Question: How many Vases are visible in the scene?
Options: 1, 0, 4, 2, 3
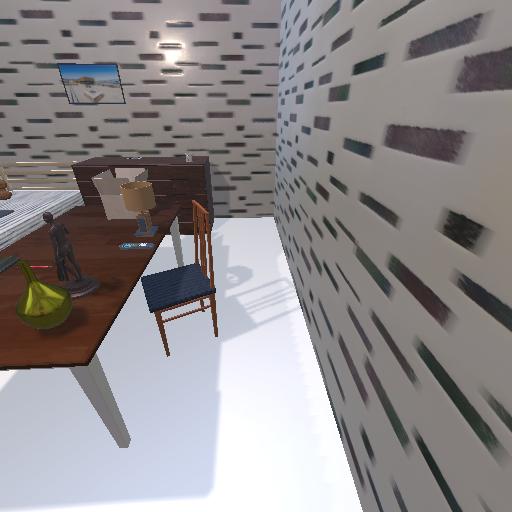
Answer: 1